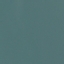
Land use / land cover class: SeaLake